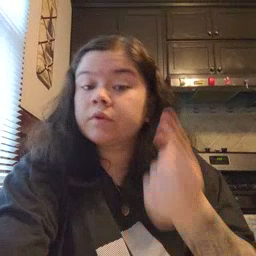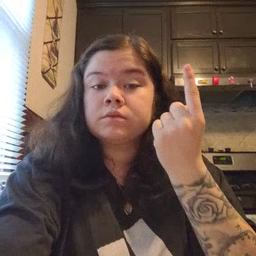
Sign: first